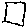
Label: square